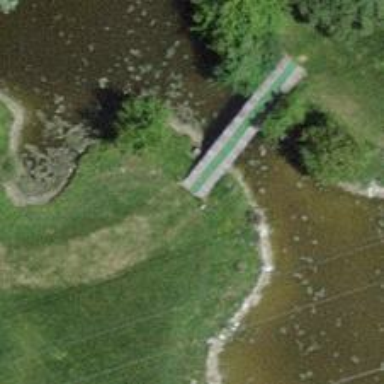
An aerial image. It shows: Designated golf cart path on service road bridge.